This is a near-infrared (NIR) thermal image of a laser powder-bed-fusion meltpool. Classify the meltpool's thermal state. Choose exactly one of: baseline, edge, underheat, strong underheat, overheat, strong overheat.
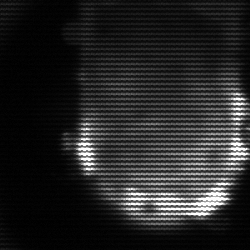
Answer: baseline